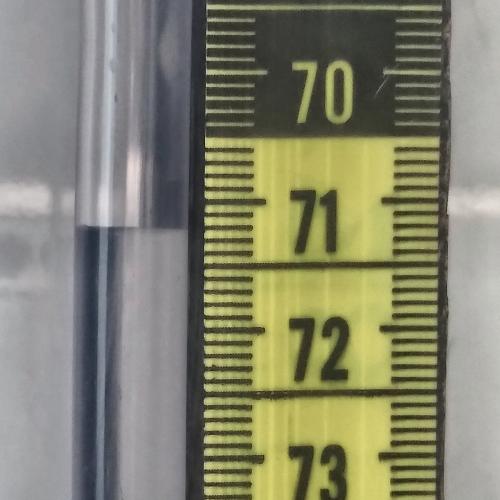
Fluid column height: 71.2 cm